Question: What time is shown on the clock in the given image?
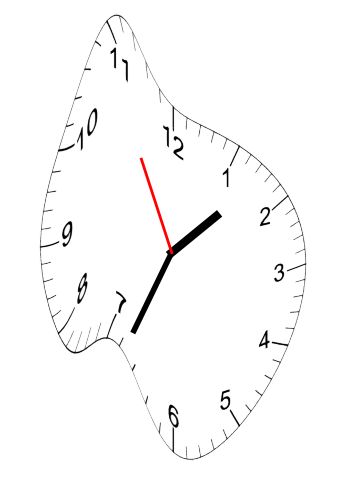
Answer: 01:33:55